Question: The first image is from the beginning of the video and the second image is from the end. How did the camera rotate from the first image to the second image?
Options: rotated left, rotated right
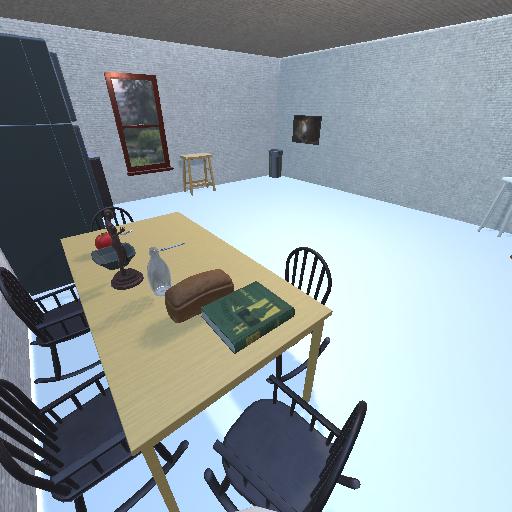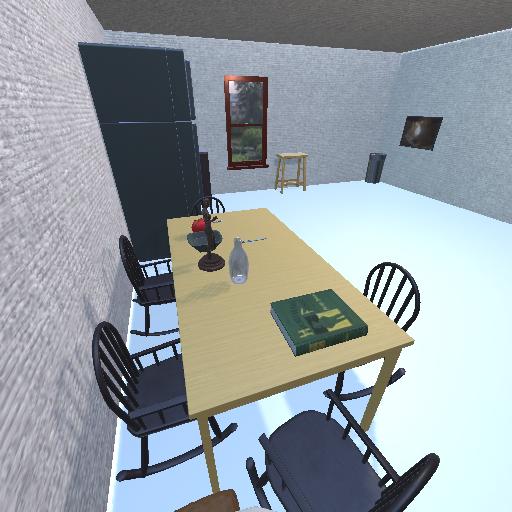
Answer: rotated left